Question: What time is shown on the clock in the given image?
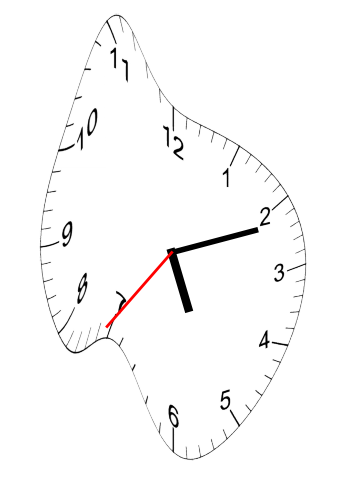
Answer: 05:11:36